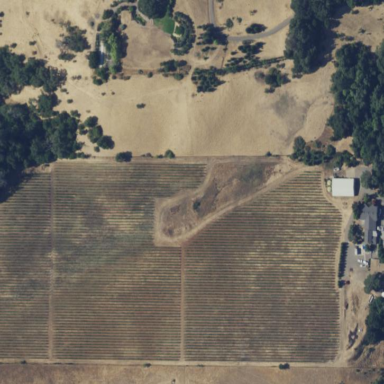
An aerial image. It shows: Vineyard where grapes are grown.